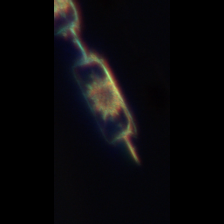
Taxon: Ditylum
Group: Diatoms